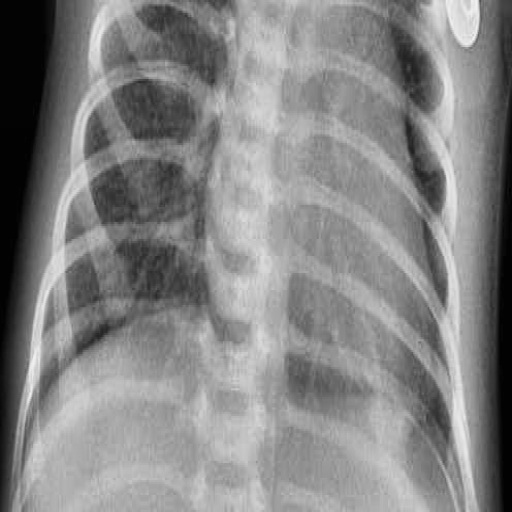
Finding: PNEUMONIA